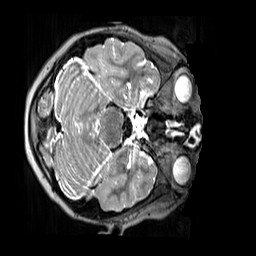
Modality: T2w
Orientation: axial
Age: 9
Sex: female
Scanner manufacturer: siemens
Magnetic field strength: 3 T
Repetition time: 3.2 s
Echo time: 0.408 s